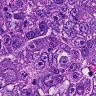
Metastatic tissue present: yes